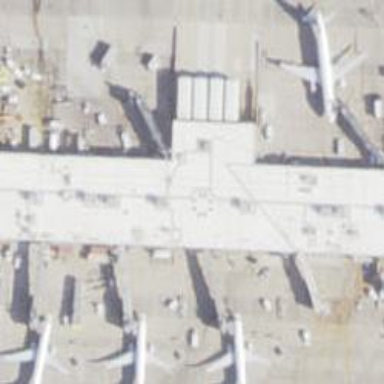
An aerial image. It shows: Airport gate.